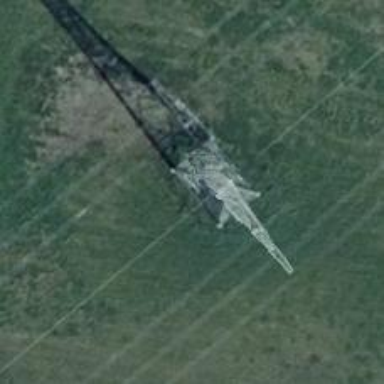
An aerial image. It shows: Power tower.